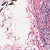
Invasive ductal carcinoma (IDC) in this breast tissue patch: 1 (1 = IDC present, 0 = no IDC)